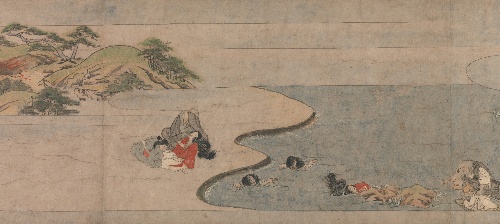
Title: 秋夜長物語絵巻|A Long Tale for an Autumn Night (Aki no yo nagamonogatari)
Artist: Unidentified artist
Date: ca. 1400
Object type: Handscroll
Classification: Paintings
Medium: Handscroll 3 from a set of 3; ink, color, and gold on paper
Culture: Japan
Period: Muromachi period (1392–1573)
Dimensions: Image: 12 3/16 in. × 41 ft. 6 in. (31 × 1264.9 cm)
Overall with mounting: 12 5/16 in. × 43 ft. 5 5/8 in. (31.3 × 1324.9 cm)
Department: Asian Art
Credit line: Purchase, Funds from various donors, by exchange, Fletcher Fund and Dodge Fund, 2002
Accession year: 2002
Repository: Metropolitan Museum of Art, New York, NY
Tags: Men|Landscapes